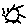
Label: sun